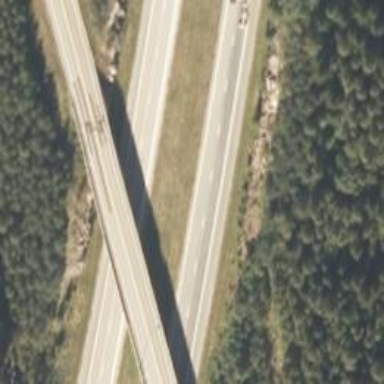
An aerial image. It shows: Motorway.